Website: lowes
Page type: review-order
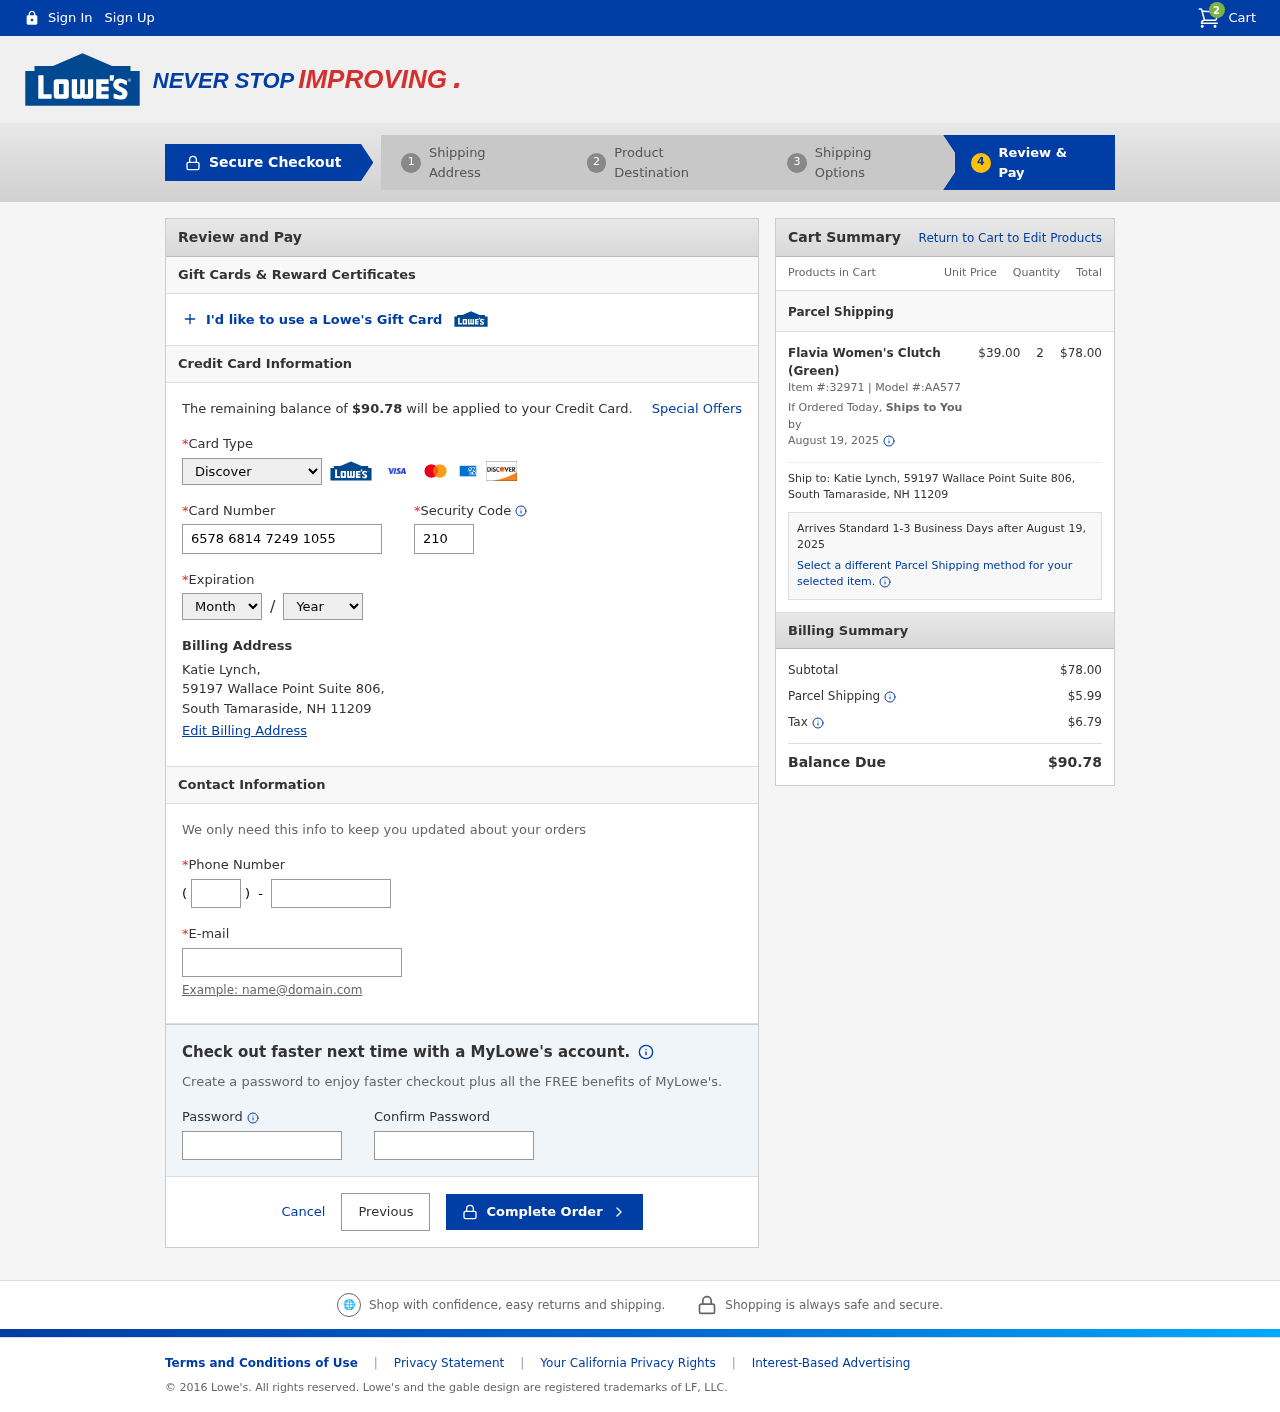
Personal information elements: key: PII_CARD_CVV
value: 210
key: PII_CARD_EXPIRY_MONTH
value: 03
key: PII_CARD_EXPIRY_YEAR
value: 30
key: PII_CARD_NUMBER
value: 6578 6814 7249 1055
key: PII_CARD_TYPE
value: Discover
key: PII_CITY
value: South Tamaraside
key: PII_EMAIL
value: katie.lynch@yahoo.com
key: PII_FULLNAME
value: Katie Lynch,
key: PII_PHONE
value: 9659218810
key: PII_PHONE_AREA
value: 965
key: PII_POSTCODE
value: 11209
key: PII_STATE_ABBR
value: NH
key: PII_STREET
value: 59197 Wallace Point Suite 806
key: PII_STREET
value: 59197 Wallace Point Suite 806,
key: PII_FULLNAME2
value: Katie Lynch
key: PII_POSTCODE_FULL
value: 11209
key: PII_CITY_STATE
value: South Tamaraside, NH
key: PII_CITY_STATE_ZIP
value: South Tamaraside, NH 11209
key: PII_POSTCODE_NUMERIC
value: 11209
Product elements: key: PRODUCT1_NAME
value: Flavia Women's Clutch (Green)
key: PRODUCT1_PRICE
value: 39
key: PRODUCT1_QUANTITY
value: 2
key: PRODUCT1_ITEM_NUMBER
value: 32971
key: PRODUCT1_MODEL_NUMBER
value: AA577
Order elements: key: ORDER_NUM_ITEMS
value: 2
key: ORDER_TOTAL
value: $90.78
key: ORDER_SHIPPING_DATE
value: August 19, 2025
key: ORDER_SUBTOTAL
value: $78.00
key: ORDER_SHIPPING_DATE2
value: August 19, 2025
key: ORDER_SUBTOTAL2
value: $78.00
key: ORDER_SHIPPING_COST
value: $5.99
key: ORDER_TAX
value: $6.79